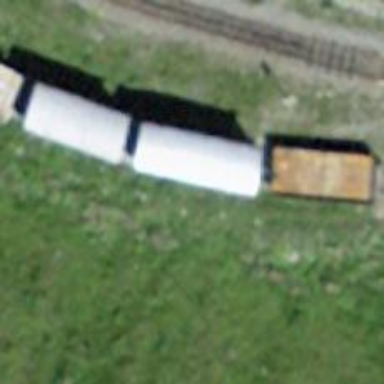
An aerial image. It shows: Preserved narrow-gauge railway in service yard.